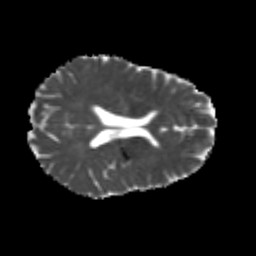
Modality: MD
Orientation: axial
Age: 26
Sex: female
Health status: healthy
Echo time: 0.074 s